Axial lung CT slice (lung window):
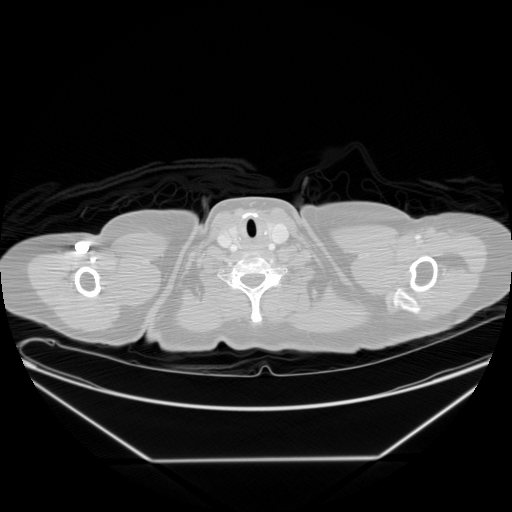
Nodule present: no